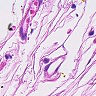
Metastatic tissue present: no